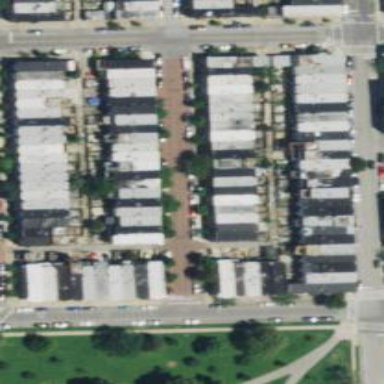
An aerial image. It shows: Alley classified as service road.